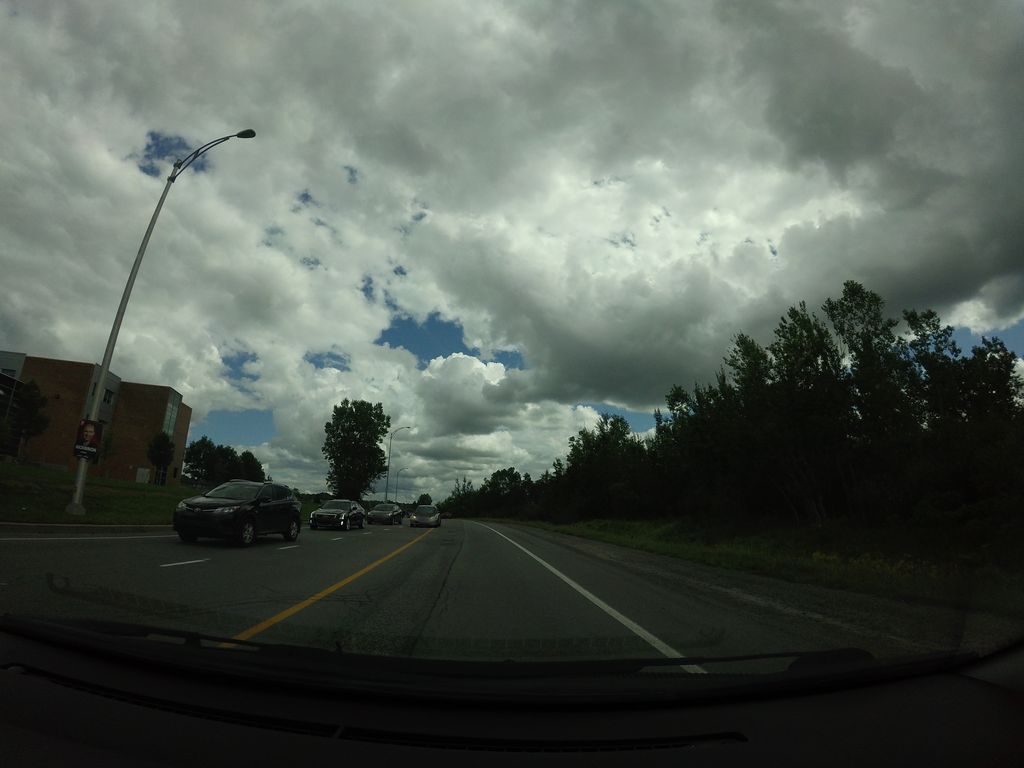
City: ottawa-gatineau